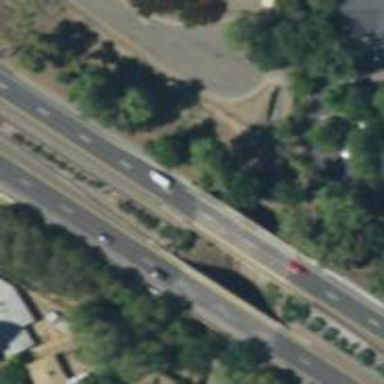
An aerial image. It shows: Motorway bridge.